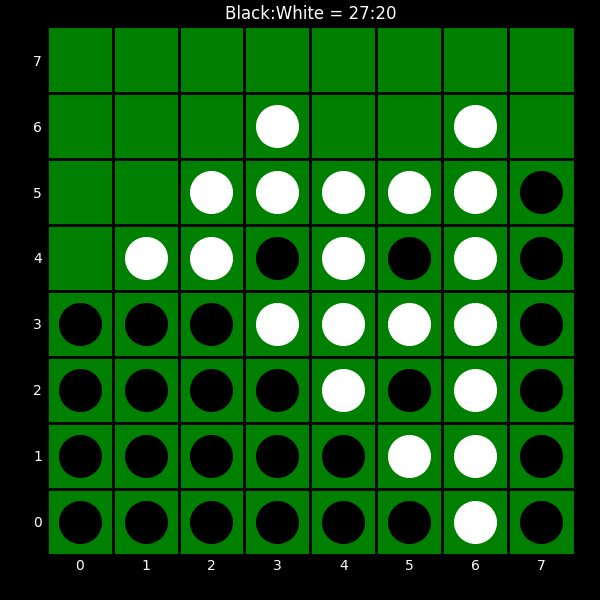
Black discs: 27
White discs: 20